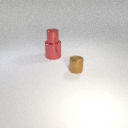
small red metal cylinder above large red metal cylinder